Interaction volume radius: 5 \u00c5
Interaction volume height: 20 \u00c5
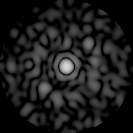
Disorder parameter: 0.8331